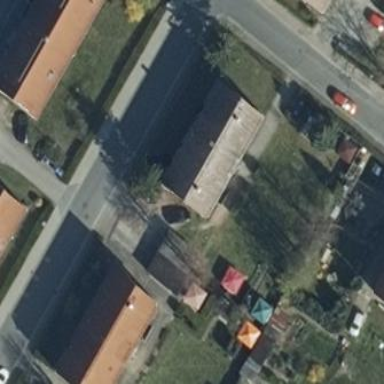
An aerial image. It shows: Residential building.